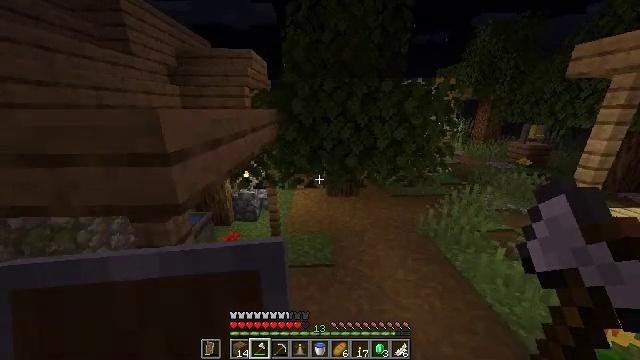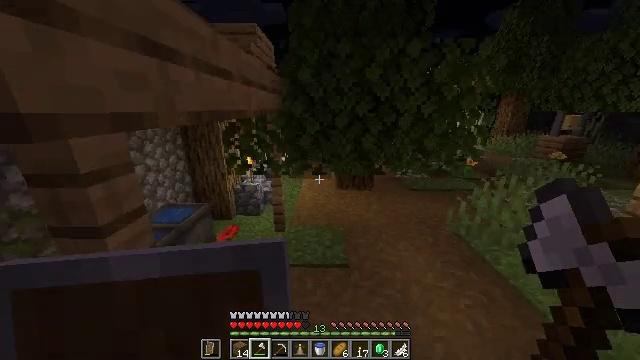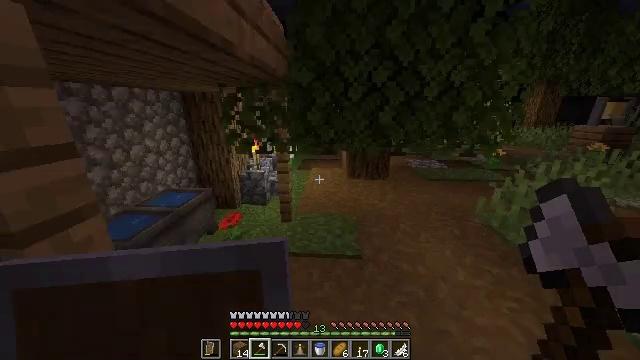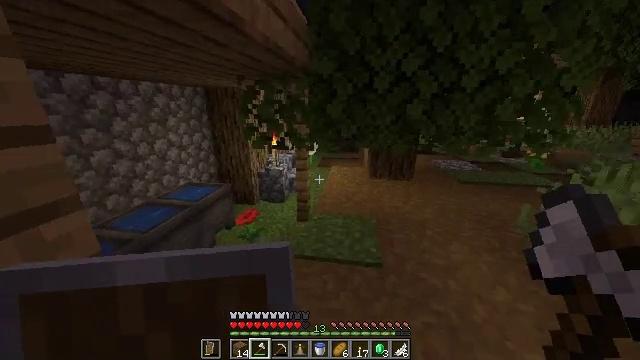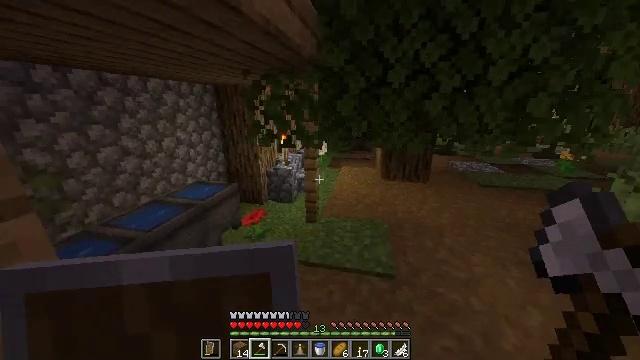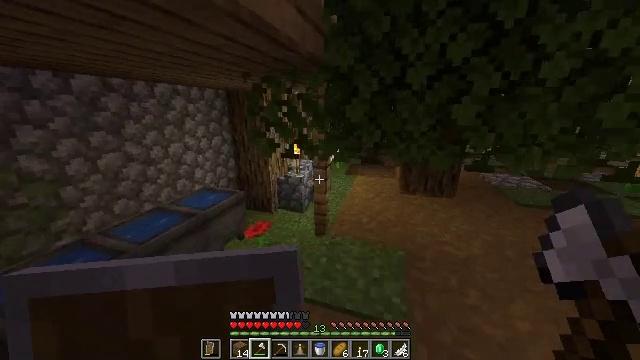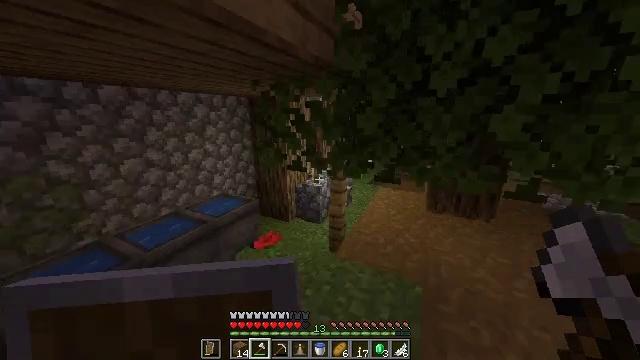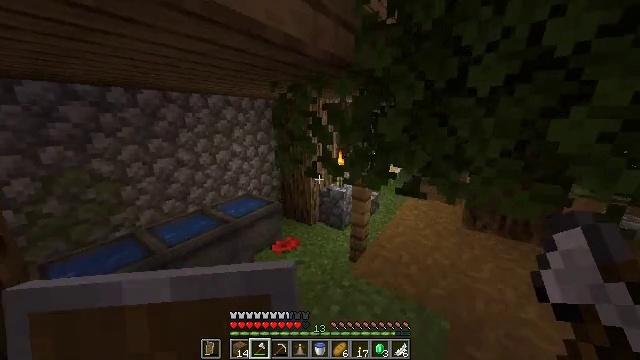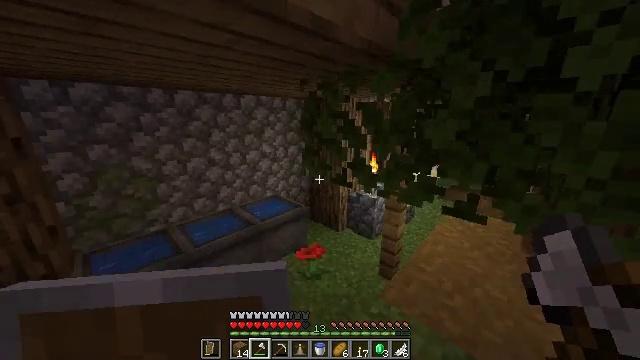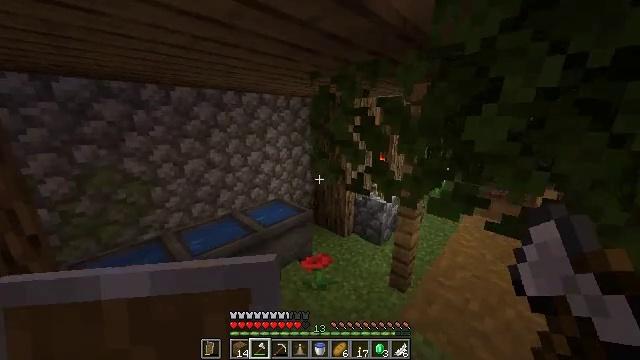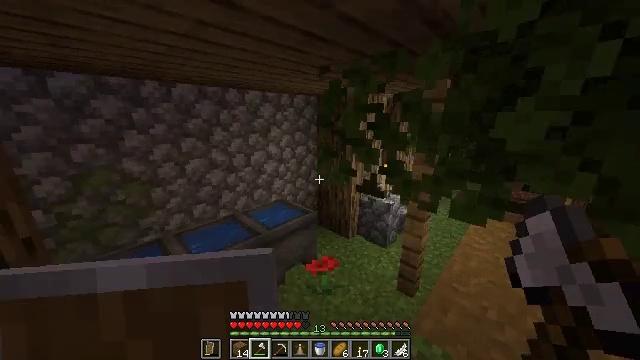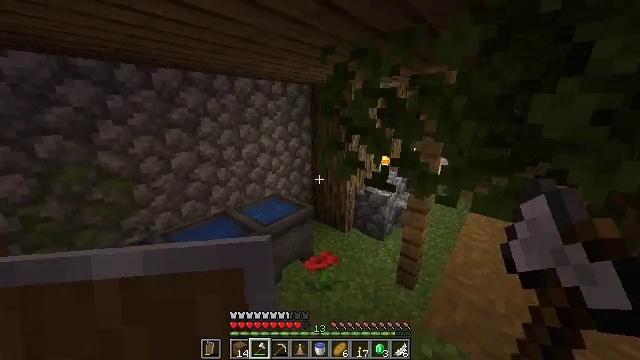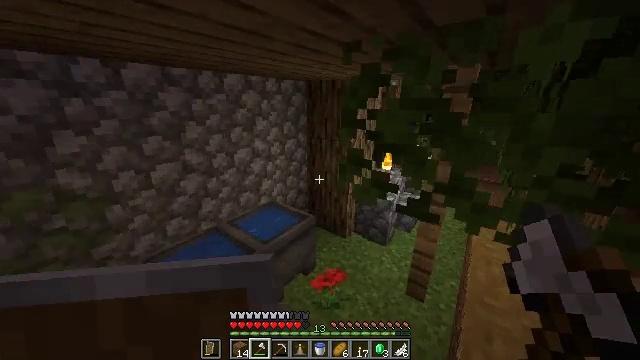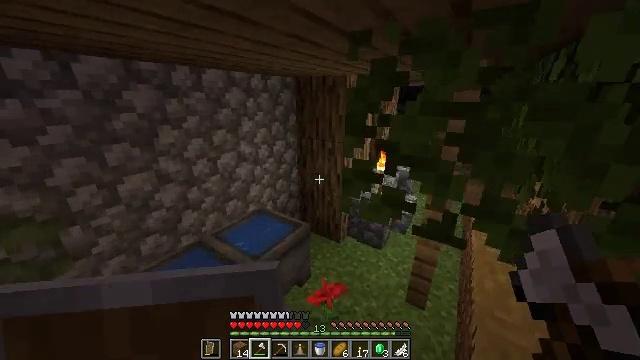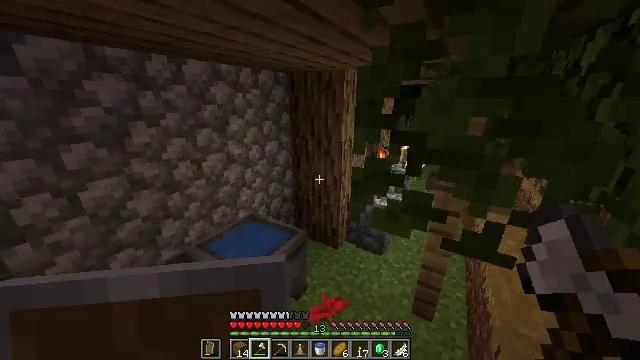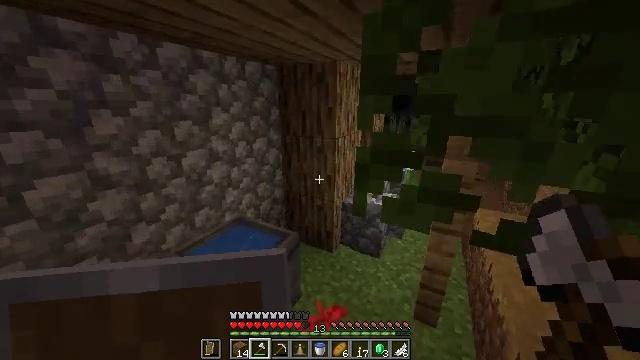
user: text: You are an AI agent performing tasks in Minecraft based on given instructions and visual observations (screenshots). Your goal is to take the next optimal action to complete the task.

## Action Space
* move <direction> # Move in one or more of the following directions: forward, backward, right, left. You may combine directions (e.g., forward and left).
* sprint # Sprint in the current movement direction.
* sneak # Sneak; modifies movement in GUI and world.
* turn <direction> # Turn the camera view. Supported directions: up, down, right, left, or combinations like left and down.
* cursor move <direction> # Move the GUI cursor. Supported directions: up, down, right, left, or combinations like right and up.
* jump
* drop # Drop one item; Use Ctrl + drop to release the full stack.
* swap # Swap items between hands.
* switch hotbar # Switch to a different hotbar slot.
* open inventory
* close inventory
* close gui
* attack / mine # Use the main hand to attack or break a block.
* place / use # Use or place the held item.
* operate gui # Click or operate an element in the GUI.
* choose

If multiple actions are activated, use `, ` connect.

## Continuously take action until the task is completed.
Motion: motion action
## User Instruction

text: Pick up the white bed by breaking it.
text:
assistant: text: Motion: move forward, sprint, turn left
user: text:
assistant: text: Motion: move forward and move right, sprint, turn left
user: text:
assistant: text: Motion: move forward and move right, sprint, turn left
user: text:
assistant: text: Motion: move forward and move right, sprint, turn left
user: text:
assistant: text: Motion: move forward and move right, sprint, turn left and up
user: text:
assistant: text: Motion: move forward and move right, sprint, turn left and up
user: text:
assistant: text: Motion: move forward and move left, sprint, turn left
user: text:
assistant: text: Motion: move forward and move left, sprint, turn left
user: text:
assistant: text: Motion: move forward and move left, sprint
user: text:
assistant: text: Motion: move forward and move left, sprint
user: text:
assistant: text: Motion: move forward and move left, sprint, turn right and down
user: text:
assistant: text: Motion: move forward, sprint, turn right and down
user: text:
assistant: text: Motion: move forward, sprint, turn right
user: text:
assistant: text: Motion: move forward, sprint, turn right
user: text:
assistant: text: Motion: move forward, sprint, turn right and up
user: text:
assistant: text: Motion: move forward, sprint, turn right and up
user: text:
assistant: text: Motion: move forward, sprint, turn right
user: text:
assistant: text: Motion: move forward, sprint
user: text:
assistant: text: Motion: move forward, sprint
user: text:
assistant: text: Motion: move forward, sprint, turn right
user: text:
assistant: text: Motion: move forward and move right, sprint, turn right and up
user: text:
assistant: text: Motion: move forward and move right, sprint
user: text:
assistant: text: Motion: move forward and move right, sprint
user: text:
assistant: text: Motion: move forward and move right, sprint
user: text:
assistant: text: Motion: move forward, sprint
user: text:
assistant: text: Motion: move forward, sprint
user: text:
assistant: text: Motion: move forward, sprint
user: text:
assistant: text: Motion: move forward, sprint
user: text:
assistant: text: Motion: move forward and move right, sprint
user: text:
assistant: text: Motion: move forward and move right, sprint